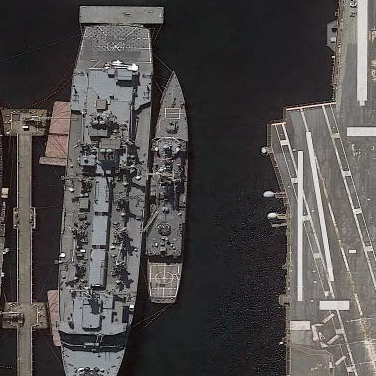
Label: destroyer